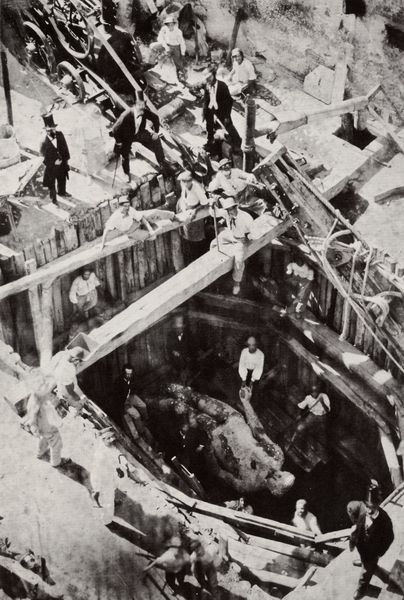
Titel: Die Ausgrabung des Hercules Mastai im Theater von Pompei
Künstler: Italienischer Photograph
Standort: Rom
Institution: Archivio Fotografico Comunale
Schlagwörter: mann, weiß, wunde, menschen, grau, holz, männer, raum, schwarz, herren, leute, zylinder, anzug, anatomie, leiche, mensch, steine, tod, tot, toter, erde, figur, decke, räder, skulptur, statue, liegen, zuschauer, modern, mauer, saal, arbeiter, grube, rad, wagen, treppe, frack, balken, bretter, edel, foto, fotografie, gerüst, kran, schwarzweiss, loch, helm, schaulustige, photo, ausstellung, beerdigung, grab, mauern, graben, museum, leigen, weltausstellung, bau, baustelle, archäologie, bagger, ausgrabung, schacht, fund, grabung, gigant, archäologen, verschalung, ausgrabungen, baugrube, mumie, bergung, schaukustige, schwarzweißß, d, verbau